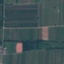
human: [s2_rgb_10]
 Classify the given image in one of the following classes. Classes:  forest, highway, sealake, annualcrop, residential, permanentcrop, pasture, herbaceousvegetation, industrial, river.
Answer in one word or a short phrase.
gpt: PermanentCrop